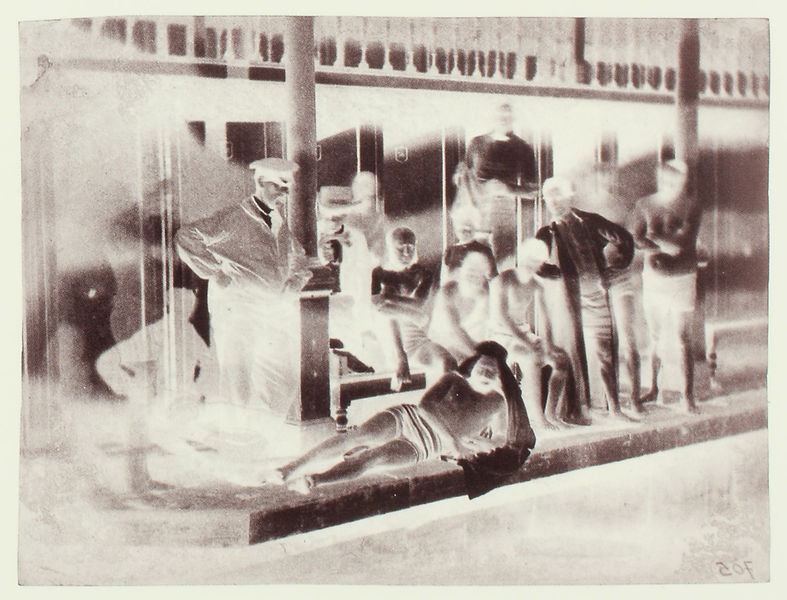
Titel: Paris, öffentliches Schwimmbad, Schwimmstunde/ Paris, bain public, lecon de natation
Künstler: Henri Le Secq
Schlagwörter: mann, schatten, weiß, baden, frauen, menschen, sitzen, stadt, grau, hell, hut, laterne, licht, männer, schwarz, skizze, strasse, säule, säulen, tür, gebäude, ansammlung, leute, menge, alt, mütze, kinder, liegen, türen, mast, bank, handtuch, umkleide, geländer, liegend, foto, fotografie, photographie, gehsteig, negativ, verwischt, bahnsteig, fot, fußweg, schwimmbad, badeanstalt, überbelichtet, röngenbild, frühes 20.jh.